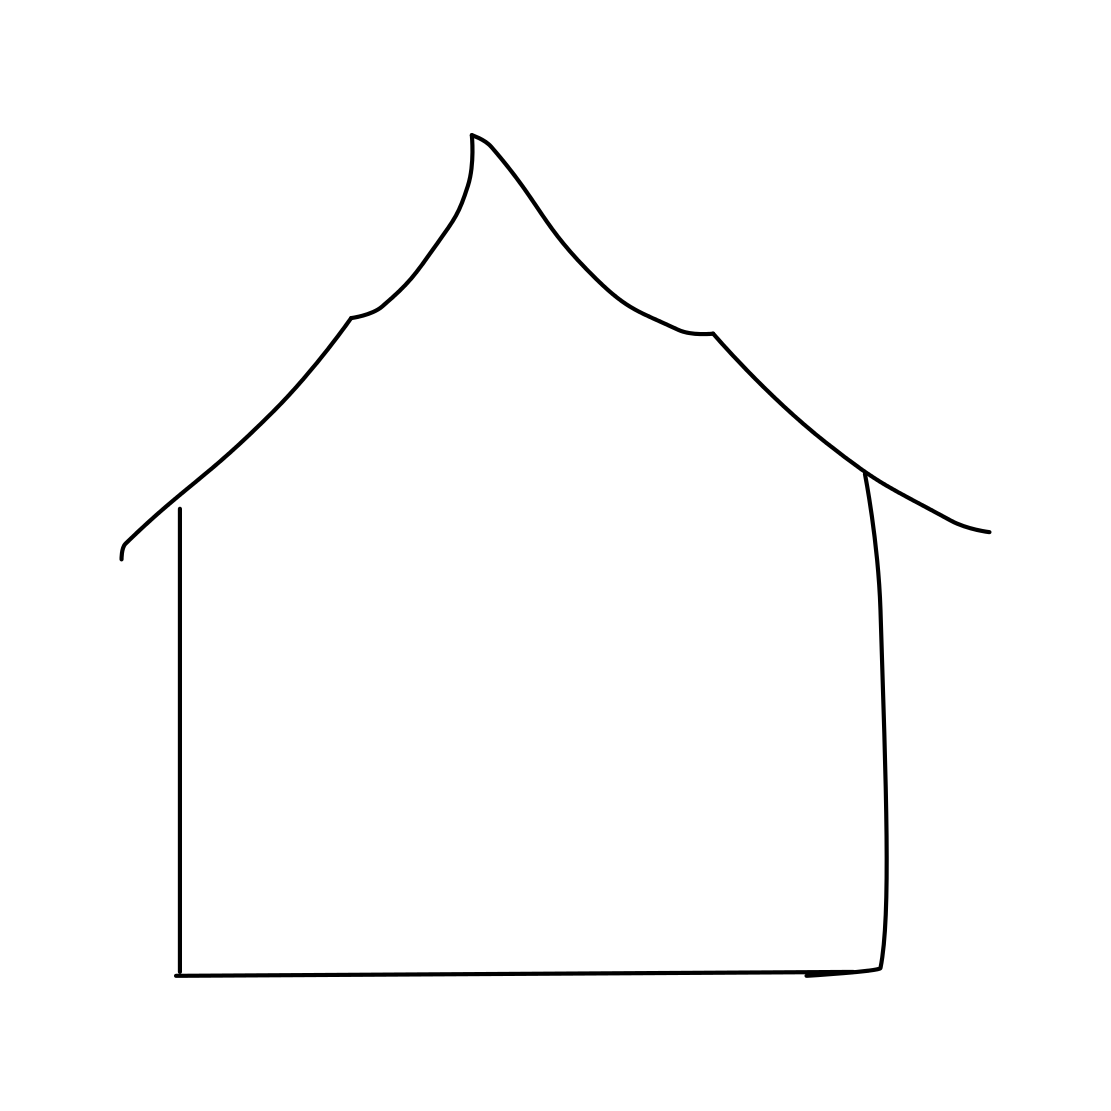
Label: barn